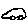
Label: car